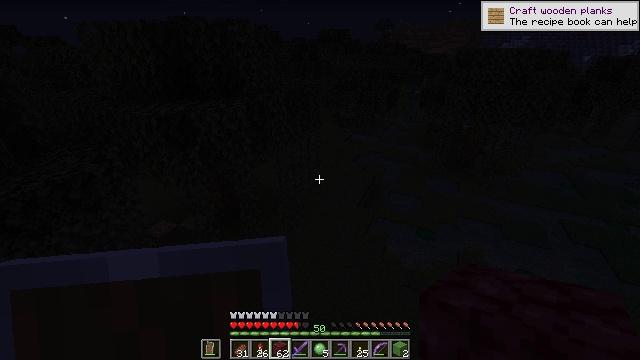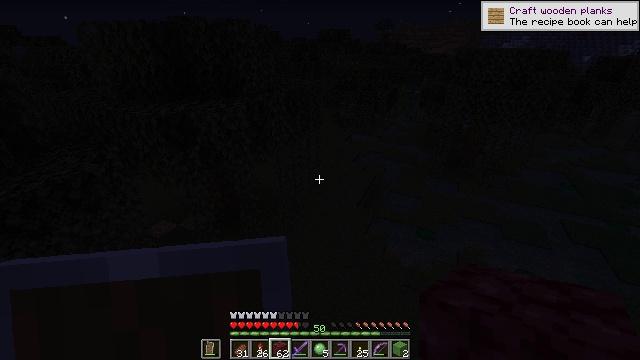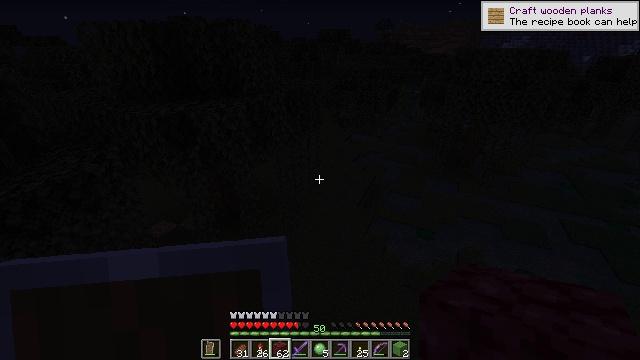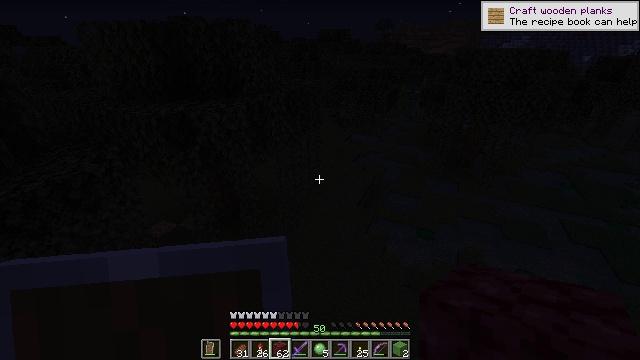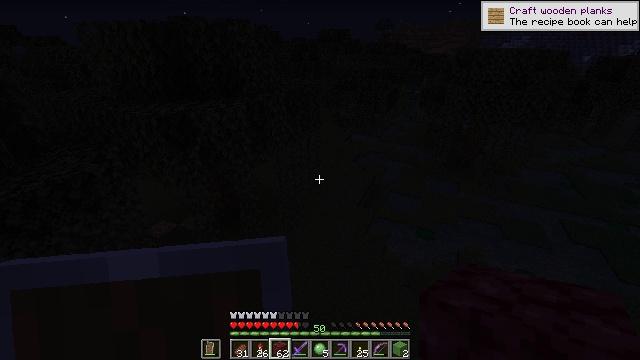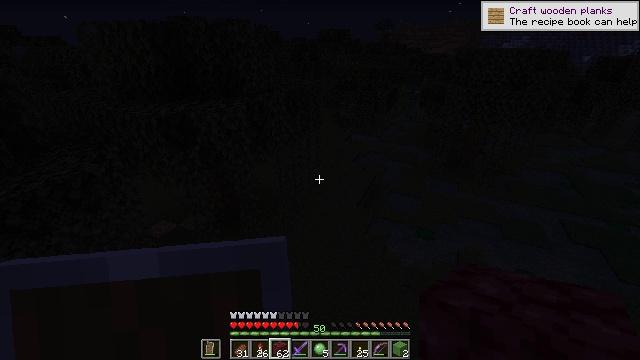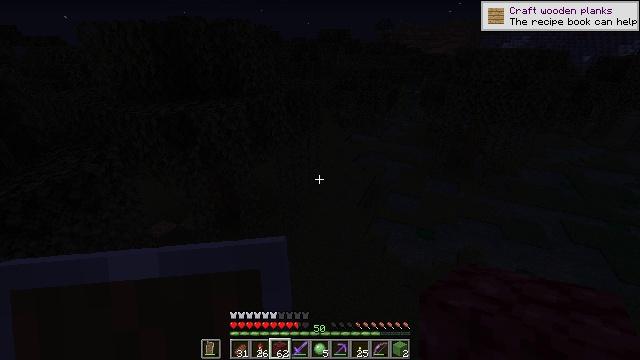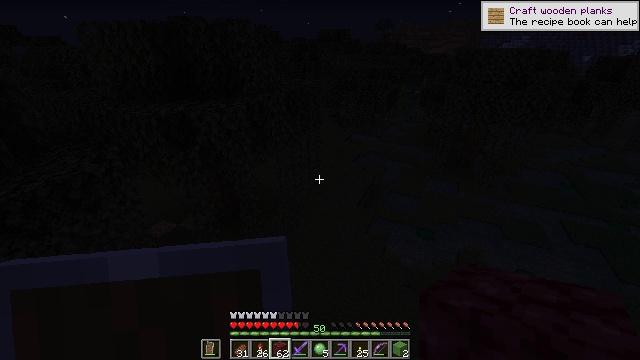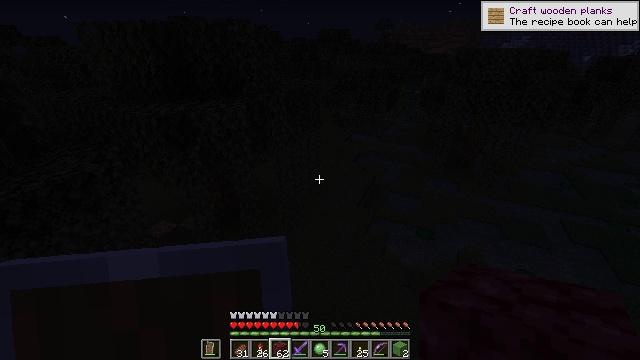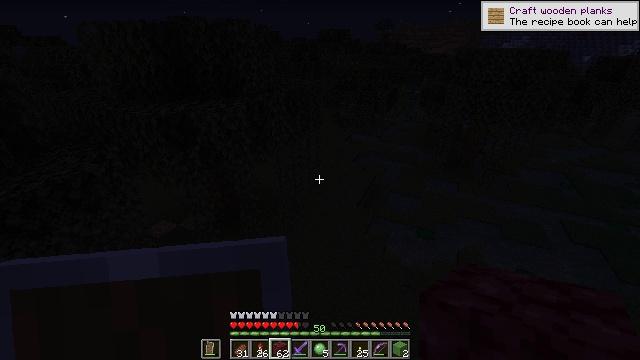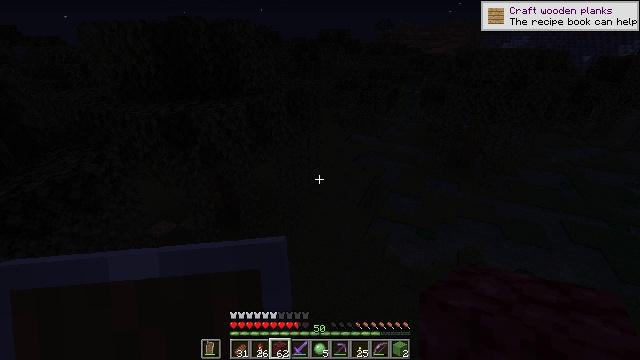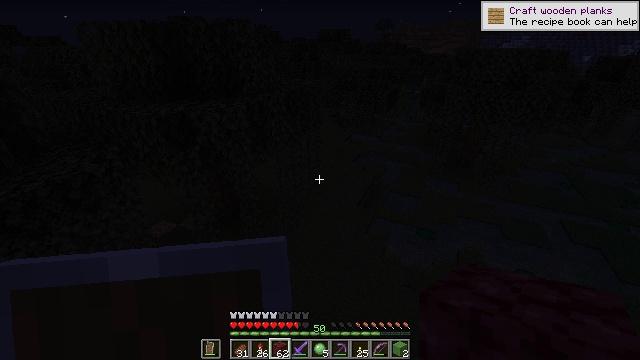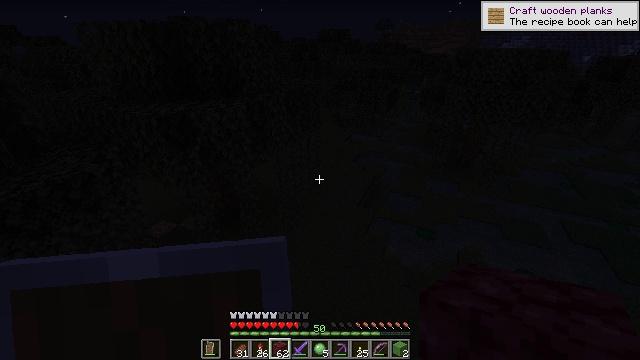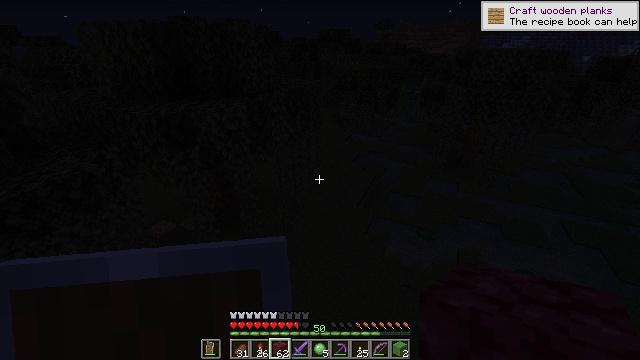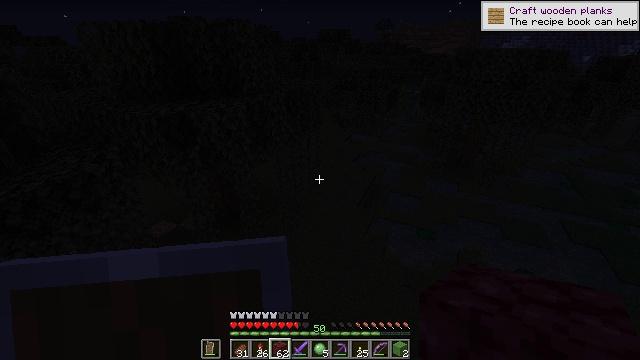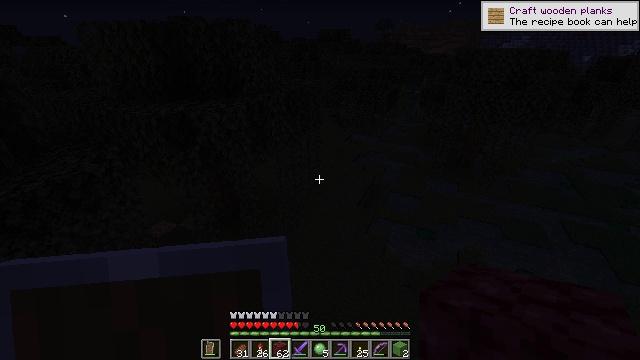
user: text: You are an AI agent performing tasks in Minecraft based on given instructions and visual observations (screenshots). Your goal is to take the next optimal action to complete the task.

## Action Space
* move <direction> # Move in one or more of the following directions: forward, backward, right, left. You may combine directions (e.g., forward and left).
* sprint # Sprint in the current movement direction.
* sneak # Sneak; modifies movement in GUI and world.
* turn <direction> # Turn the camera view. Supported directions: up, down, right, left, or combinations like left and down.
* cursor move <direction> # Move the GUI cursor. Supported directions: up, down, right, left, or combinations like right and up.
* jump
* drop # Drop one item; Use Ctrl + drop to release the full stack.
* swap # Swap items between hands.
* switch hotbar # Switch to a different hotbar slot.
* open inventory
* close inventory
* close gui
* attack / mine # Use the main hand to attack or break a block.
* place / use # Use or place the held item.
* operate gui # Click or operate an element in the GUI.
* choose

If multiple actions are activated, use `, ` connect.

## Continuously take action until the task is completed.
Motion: motion action
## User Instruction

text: Kill the slime.
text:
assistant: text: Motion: no_op
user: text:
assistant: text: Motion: no_op
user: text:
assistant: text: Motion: no_op
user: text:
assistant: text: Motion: no_op
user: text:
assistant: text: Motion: no_op
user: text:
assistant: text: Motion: no_op
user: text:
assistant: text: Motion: no_op
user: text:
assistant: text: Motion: no_op
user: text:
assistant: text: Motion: no_op
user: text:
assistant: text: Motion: no_op
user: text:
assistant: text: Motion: no_op
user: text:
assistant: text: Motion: no_op
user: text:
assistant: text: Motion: no_op
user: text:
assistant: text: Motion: no_op
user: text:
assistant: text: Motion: no_op
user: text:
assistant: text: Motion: no_op
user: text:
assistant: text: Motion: no_op
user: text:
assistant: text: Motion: no_op
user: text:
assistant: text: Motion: no_op
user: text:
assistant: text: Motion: no_op
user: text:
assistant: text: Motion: no_op
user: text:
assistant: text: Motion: no_op
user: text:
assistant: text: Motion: no_op
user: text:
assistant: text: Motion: no_op
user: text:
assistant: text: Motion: no_op
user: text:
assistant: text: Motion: no_op
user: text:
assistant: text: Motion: no_op
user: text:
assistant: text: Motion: no_op
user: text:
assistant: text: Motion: no_op
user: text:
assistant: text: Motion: no_op